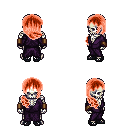
a pixel art fantasy rpg character, male body template, skeleton, purple robe, teal pants, red right-swept hairstyle, leather bracers, ghillies, four views (front, back, left, right), 2x2 character sprite sheet, small pixel art, hard edges, no anti-aliasing